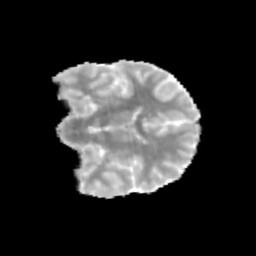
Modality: MD
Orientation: coronal
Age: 13
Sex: male
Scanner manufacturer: siemens
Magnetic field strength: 3 T
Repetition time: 3.8 s
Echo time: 0.07 s